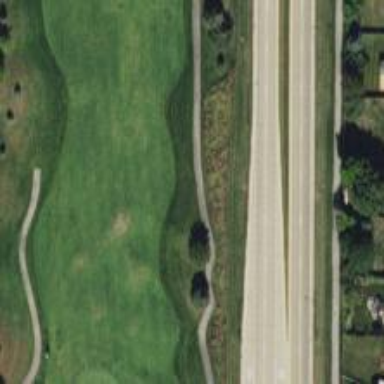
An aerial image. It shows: Service road designated as golf cart path.